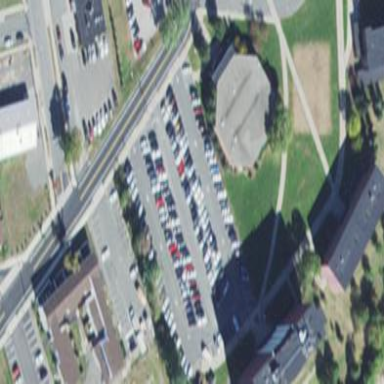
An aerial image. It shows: Parking area.